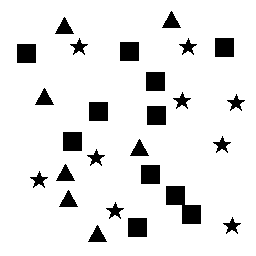
Squares: 11
Triangles: 7
Stars: 9
Total shapes: 27